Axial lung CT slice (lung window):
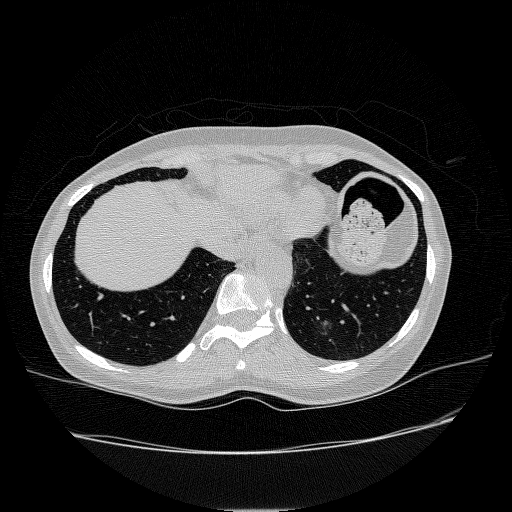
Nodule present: yes
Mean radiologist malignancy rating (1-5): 3